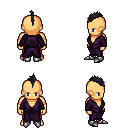
a pixel art fantasy rpg character, male body template, human, tanned skin, purple robe, red pants, raven mohawk hairstyle, metal boots, four views (front, back, left, right), 2x2 character sprite sheet, small pixel art, hard edges, no anti-aliasing